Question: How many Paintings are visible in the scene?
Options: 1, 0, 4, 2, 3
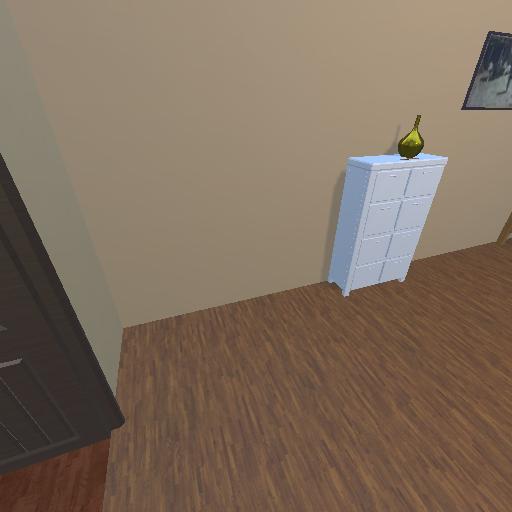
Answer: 1